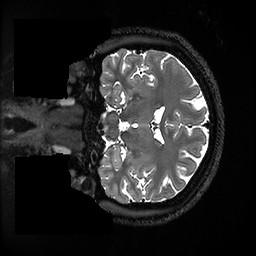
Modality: T2w
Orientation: coronal
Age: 25
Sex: female
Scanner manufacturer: ge
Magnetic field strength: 3 T
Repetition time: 3.202 s
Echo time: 0.06683 s